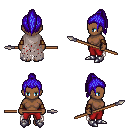
a pixel art fantasy rpg character, female body template, human, dark skin, gray tattered cape, red pants, blue long topknot hairstyle, leather bracers, metal boots, spear, four views (front, back, left, right), 2x2 character sprite sheet, small pixel art, hard edges, no anti-aliasing